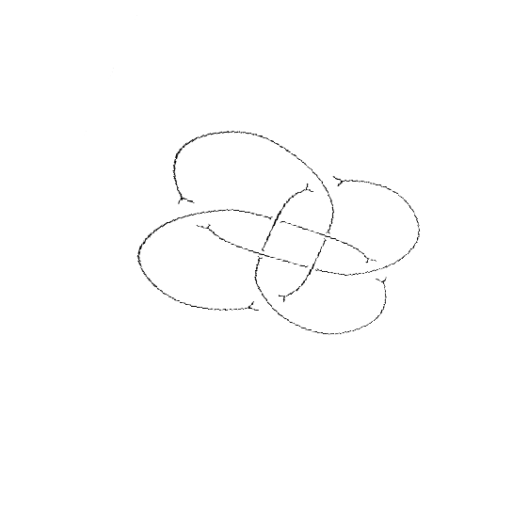
Crossing number: 8